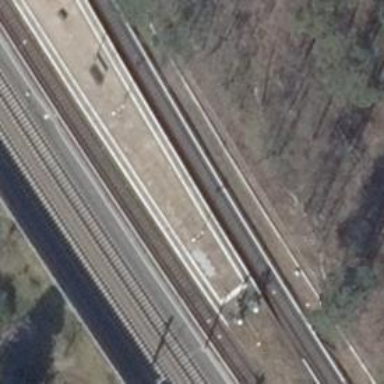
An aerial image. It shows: Railway signal.